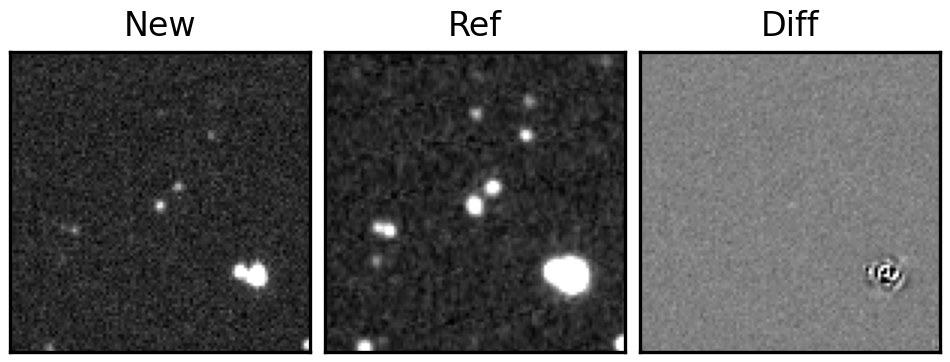
Label: real